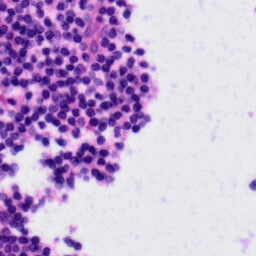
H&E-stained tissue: Tonsil